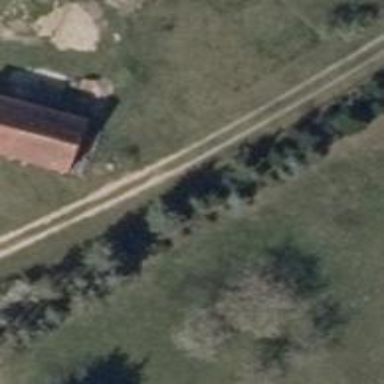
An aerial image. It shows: Driveway.